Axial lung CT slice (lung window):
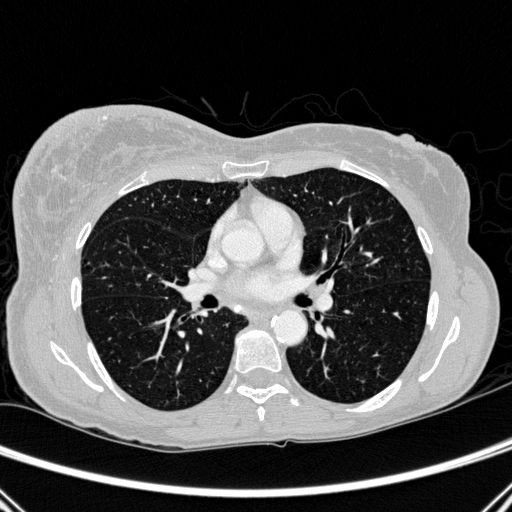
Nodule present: no